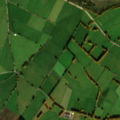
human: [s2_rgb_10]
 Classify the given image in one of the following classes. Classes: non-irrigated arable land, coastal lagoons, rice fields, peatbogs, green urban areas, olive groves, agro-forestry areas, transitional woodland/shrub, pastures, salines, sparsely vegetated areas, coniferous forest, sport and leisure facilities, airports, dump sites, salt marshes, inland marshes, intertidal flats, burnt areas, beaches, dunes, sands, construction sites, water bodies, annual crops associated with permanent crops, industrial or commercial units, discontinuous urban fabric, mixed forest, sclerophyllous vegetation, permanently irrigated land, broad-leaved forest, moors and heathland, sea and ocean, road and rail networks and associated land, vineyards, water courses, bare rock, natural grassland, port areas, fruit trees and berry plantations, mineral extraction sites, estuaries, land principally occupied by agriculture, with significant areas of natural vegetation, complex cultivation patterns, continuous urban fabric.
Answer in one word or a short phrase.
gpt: pastures, land principally occupied by agriculture, with significant areas of natural vegetation, moors and heathland